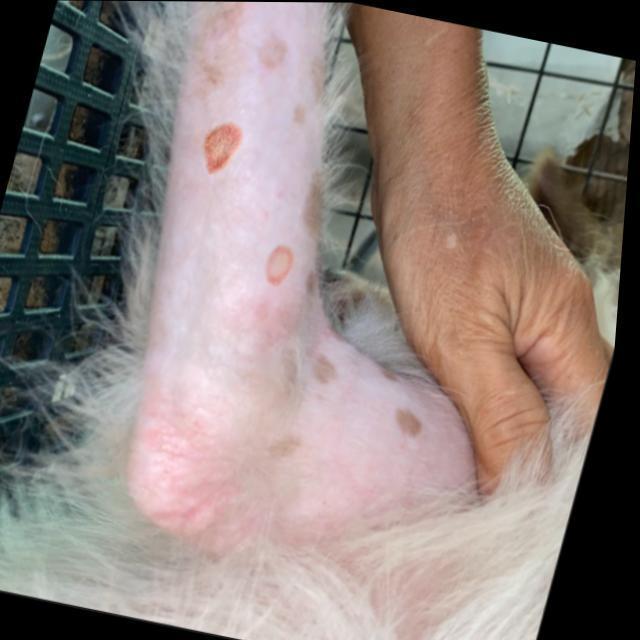
Canine ringworm (Dermatophytosis) — fungal infection caused by Microsporum or Trichophyton. Presents with circular alopecia, scaling, crusting, and broken hairs.